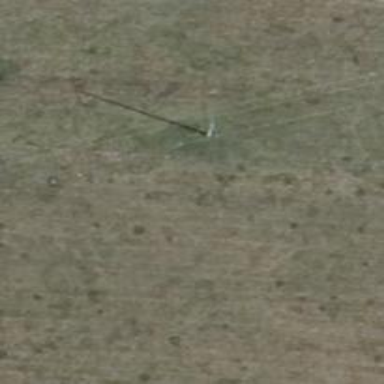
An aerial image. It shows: Minor power line.